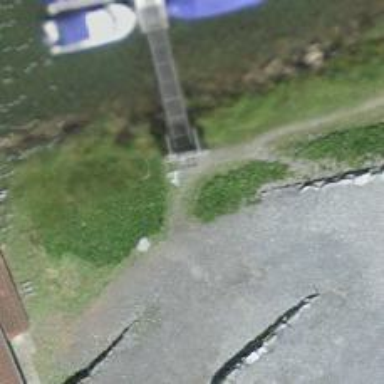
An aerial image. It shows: Man-made pier.